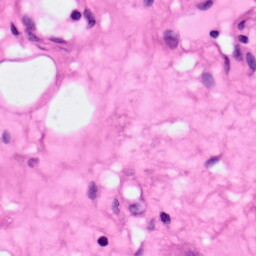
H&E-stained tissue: Pancreatic